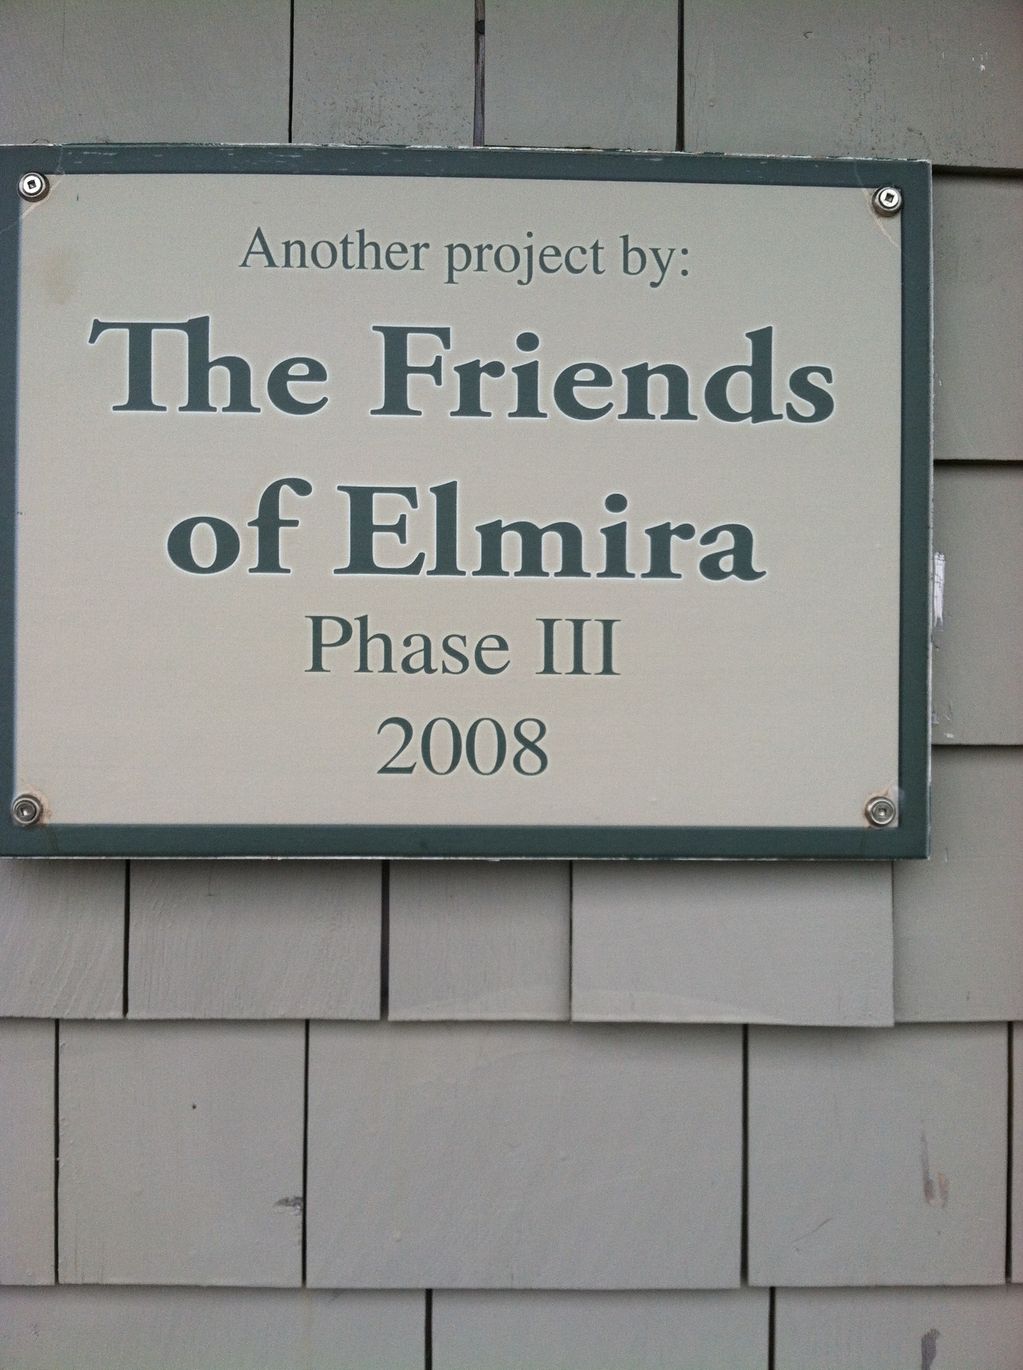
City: charlottetown